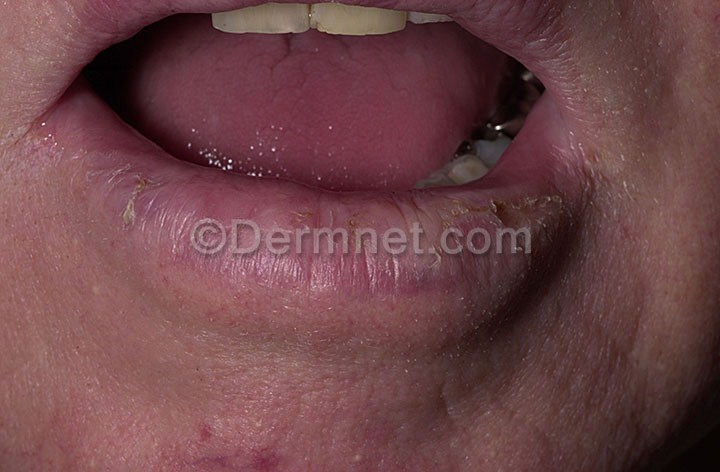
Disease: Actinic Keratosis Basal Cell Carcinoma and other Malignant Lesions